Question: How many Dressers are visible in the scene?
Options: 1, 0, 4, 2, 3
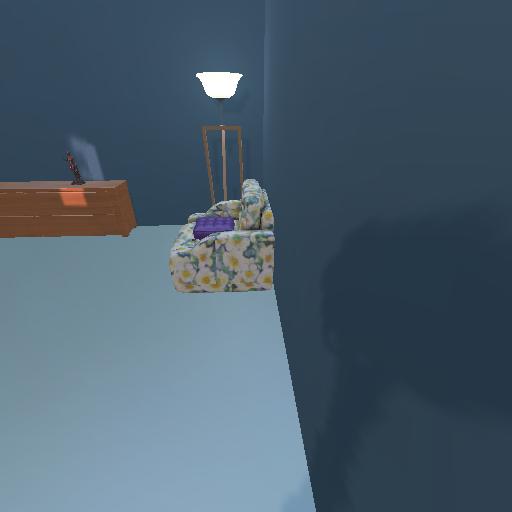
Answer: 1